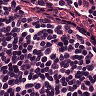
Metastatic tissue present: no